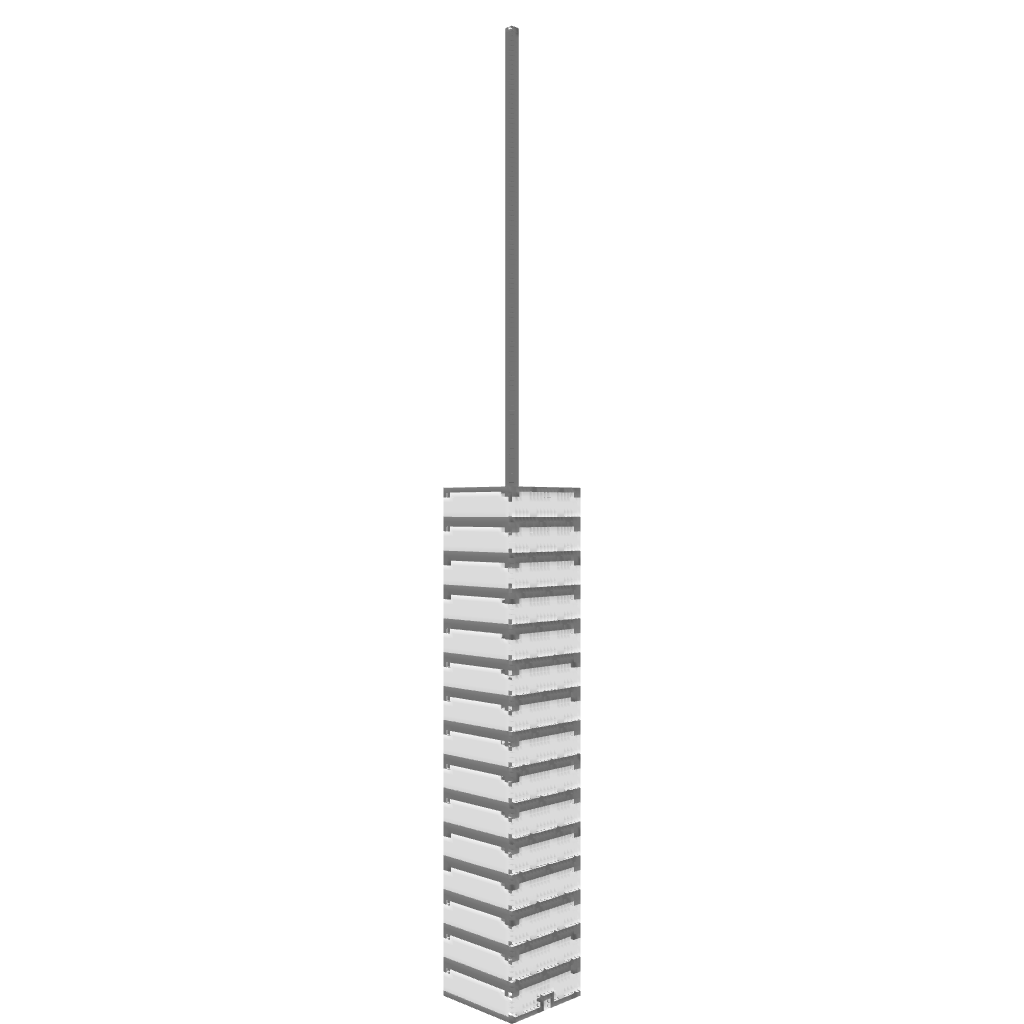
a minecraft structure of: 200 block high Skyscraper bad low quality